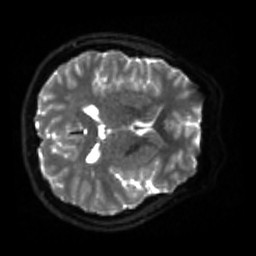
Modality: sbref
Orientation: axial
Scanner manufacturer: siemens
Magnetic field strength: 3 T
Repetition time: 4 s
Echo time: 0.0594 s